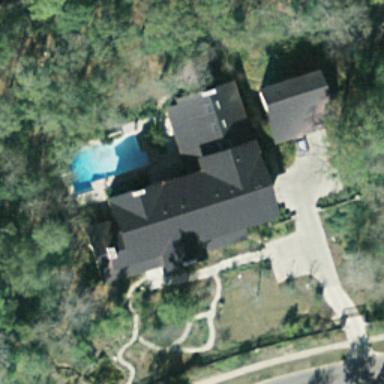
A villa with grey roofs is surrounded by lush plants in the sparse residential area .